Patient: sex M, age 42
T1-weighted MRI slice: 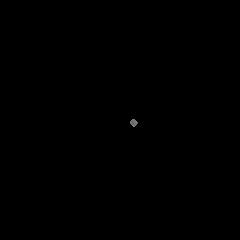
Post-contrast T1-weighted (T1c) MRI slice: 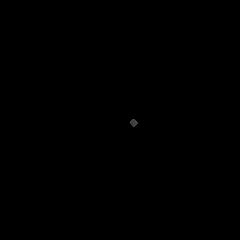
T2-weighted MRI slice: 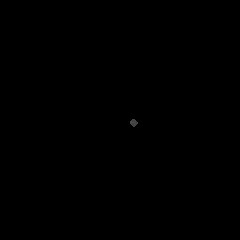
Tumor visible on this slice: no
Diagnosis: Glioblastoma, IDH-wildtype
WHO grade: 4